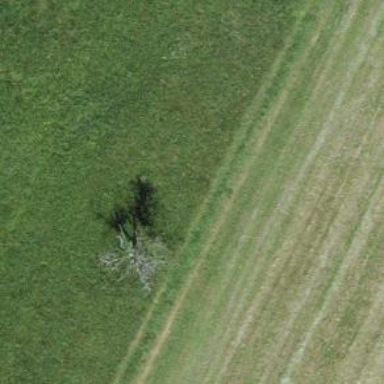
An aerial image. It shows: Grass track with grade5 tracktype.